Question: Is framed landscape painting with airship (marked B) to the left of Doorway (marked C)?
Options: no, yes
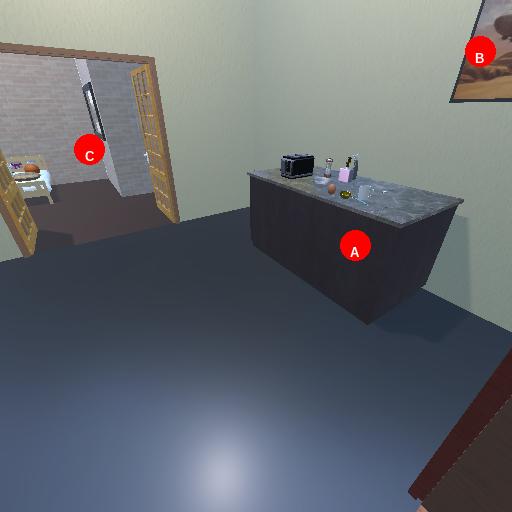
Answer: no